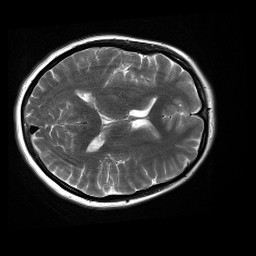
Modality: T2w
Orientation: axial
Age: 22
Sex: female
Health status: healthy
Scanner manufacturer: siemens
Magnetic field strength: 3 T
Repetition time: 4.01 s
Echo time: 0.116 s